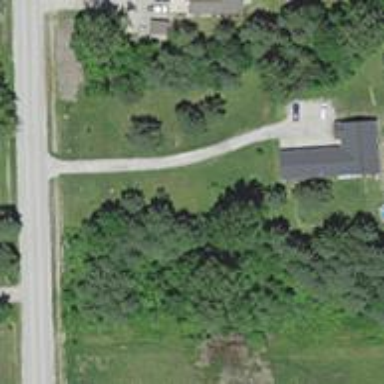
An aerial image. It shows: Driveway.